五年级 · 立体几何学
如图, 阴影部分是一个正方体展开后其中的 5 个面, 要使它形成完整的正方体展开图, 应在写有 “数、学、好、玩” 4 个面中选( )面。

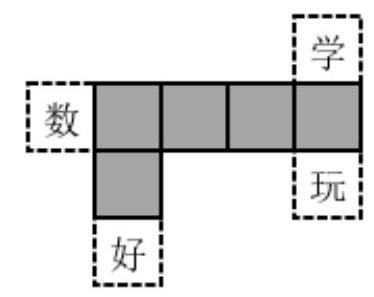
答案: 解学

【分析】根据正方体展开图的特点, 相对的两个面中间隔一个正方形, 再根据正方体展开图中“1-4 -1 "结构可知, 应该选择学面。

【详解】由分析可知:

要使它形成完整的正方体展开图, 应在写有“数、学、好、玩” 4 个面中选学面。

【点睛】本题考查正方体的展开图, 明确正方体展开图的特征是解题的关键。